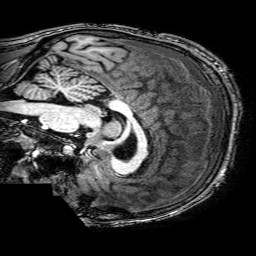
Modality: T1w
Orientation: sagittal